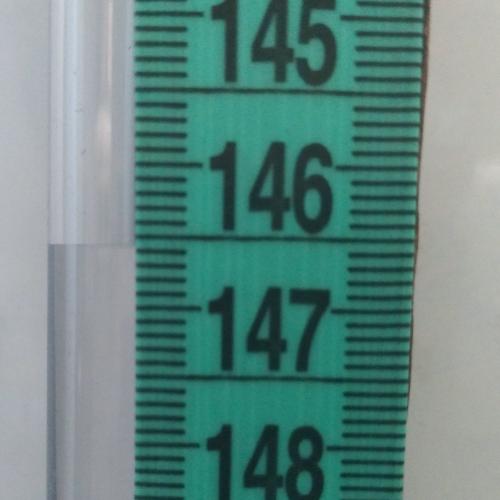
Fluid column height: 146.6 cm